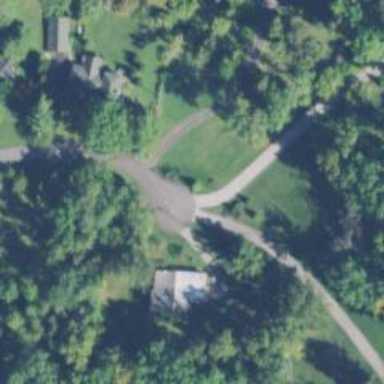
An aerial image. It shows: Shared driveway marked as service road.